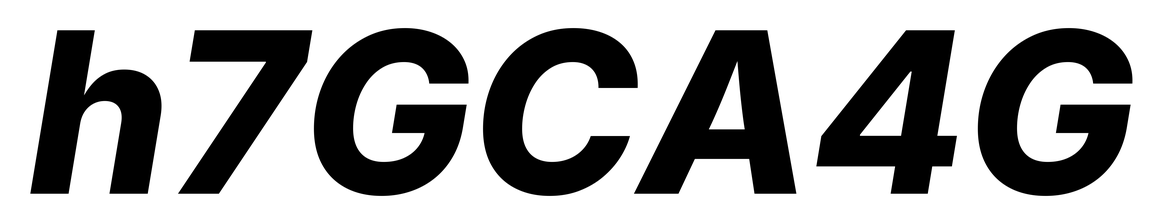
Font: Inter-Italic_ExtraBold_Italic